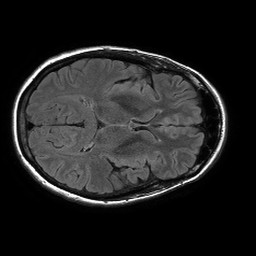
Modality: FLAIR
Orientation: axial
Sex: female
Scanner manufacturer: philips
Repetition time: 11 s
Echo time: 0.125 s